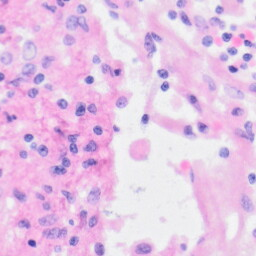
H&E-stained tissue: Kidney